Question: I'm trying to replace the src of an tag with another path. This works perfectly well:
'''
var tempDocId = 'someId';
$('#documents' + that.ticketId).append('<img id="'+tempDocId+'" src="/img/support/pdf_icon.jpg">');
'''
but the following code gives one of those "image not found" icons (:
'''
var tempDocId = 'someId';
$('#documents' + that.ticketId).append('<img id="'+tempDocId+'" src="/img/support/loading.jpg">');
$('#tempDocId').attr("src", "/img/support/pdf_icon.jpg");
'''
Does anybody know what I'm doing wrong here? All tips are welcome!
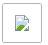
Answer: because you are looking for id="tempDocId", not the one you generated.
'''
$('#tempDocId').attr("src", "/img/support/pdf_icon.jpg");
'''
needs to be
'''
$('#' + tempDocId).attr("src", "/img/support/pdf_icon.jpg");
'''
so you are not replacing the source. My guess is that your loading image is not valid.